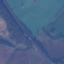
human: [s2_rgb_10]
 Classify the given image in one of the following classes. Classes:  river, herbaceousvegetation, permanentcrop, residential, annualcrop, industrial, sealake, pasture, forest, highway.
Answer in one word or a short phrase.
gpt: Highway